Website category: phone
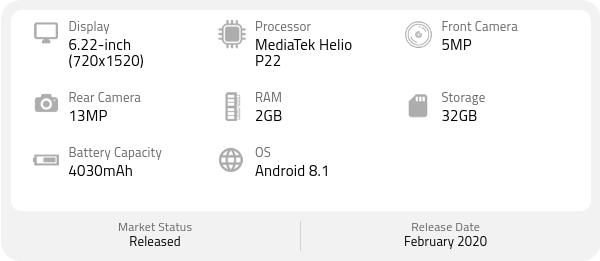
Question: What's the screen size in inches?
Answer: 6.22-inch

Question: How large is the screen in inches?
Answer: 6.22-inch

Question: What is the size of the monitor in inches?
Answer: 6.22-inch

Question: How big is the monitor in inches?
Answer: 6.22-inch

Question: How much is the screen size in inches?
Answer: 6.22-inch

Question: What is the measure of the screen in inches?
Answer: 6.22-inch

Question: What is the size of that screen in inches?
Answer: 6.22-inch

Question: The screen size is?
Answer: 6.22-inch

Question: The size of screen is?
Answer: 6.22-inch

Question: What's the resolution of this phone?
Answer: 720x1520

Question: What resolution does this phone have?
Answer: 720x1520

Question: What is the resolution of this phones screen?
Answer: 720x1520

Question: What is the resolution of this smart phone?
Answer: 720x1520

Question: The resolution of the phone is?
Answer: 720x1520

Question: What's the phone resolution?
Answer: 720x1520

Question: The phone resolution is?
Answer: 720x1520

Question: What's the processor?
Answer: MediaTek Helio P22

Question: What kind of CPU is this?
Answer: MediaTek Helio P22

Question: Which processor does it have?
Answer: MediaTek Helio P22

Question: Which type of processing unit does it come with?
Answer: MediaTek Helio P22

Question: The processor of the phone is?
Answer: MediaTek Helio P22

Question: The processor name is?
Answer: MediaTek Helio P22

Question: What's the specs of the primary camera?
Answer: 13MP

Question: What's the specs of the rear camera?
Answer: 13MP

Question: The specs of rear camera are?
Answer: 13MP

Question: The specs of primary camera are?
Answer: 13MP

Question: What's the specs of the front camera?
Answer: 5MP

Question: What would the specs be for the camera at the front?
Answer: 5MP

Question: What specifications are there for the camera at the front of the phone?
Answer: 5MP

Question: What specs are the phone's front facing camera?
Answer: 5MP

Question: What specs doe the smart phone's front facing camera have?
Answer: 5MP

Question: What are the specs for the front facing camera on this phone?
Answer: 5MP

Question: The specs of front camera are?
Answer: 5MP

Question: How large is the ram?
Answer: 2GB

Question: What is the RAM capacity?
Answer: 2GB

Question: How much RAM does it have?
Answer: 2GB

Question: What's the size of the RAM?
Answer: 2GB

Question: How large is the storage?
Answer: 32GB

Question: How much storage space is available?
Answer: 32GB

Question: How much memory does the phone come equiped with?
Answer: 32GB

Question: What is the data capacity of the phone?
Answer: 32GB

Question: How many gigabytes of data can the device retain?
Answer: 32GB

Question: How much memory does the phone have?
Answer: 32GB

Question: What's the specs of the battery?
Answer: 4030mAh

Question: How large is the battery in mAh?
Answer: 4030mAh

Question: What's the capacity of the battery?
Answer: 4030mAh

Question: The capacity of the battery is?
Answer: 4030mAh

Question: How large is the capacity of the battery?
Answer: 4030mAh

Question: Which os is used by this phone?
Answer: Android 8.1

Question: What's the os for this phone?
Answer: Android 8.1

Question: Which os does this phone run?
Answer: Android 8.1

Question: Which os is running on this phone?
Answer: Android 8.1

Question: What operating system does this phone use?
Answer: Android 8.1

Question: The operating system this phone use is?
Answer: Android 8.1

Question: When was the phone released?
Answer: February 2020

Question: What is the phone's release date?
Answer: February 2020

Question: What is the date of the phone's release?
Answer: February 2020

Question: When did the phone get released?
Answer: February 2020

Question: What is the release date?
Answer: February 2020

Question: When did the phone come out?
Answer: February 2020

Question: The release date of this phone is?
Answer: February 2020